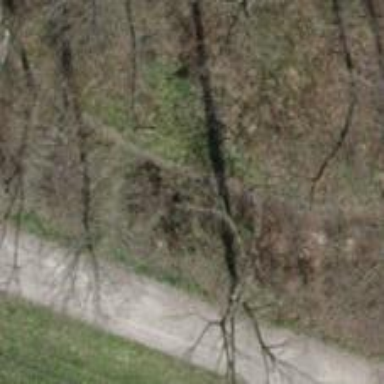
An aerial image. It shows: Ground path.